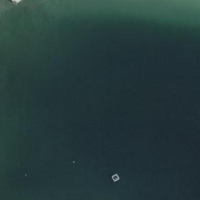
EUNIS habitat code: 14
Species observed at this site:
Aythya fuligula
Podiceps cristatus
Fulica atra
Anas platyrhynchos
Hirundo rustica